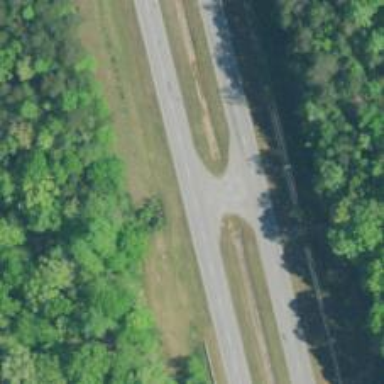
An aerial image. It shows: Asphalt road classified as trunk highway.